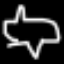
Label: airplane